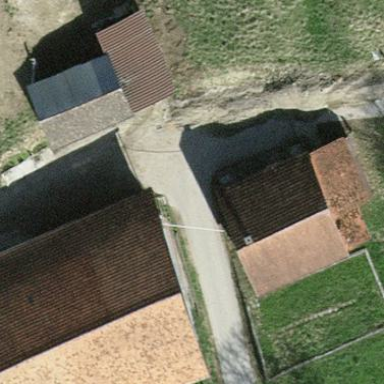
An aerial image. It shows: Farmyard area.